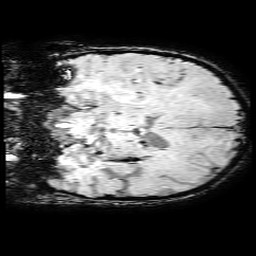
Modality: SWI
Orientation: coronal
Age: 72
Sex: female
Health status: ill
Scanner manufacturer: philips
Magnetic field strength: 3 T
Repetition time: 0.031 s